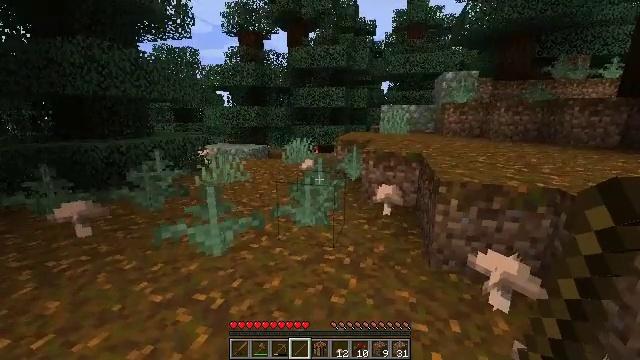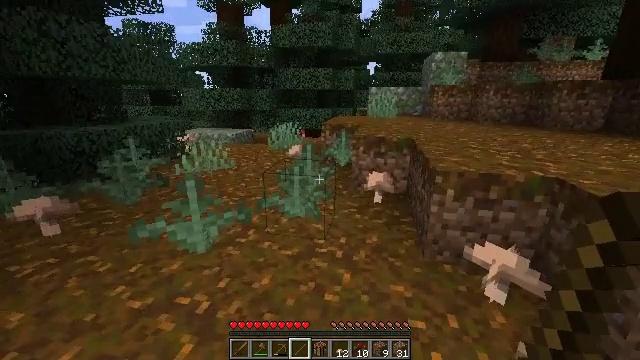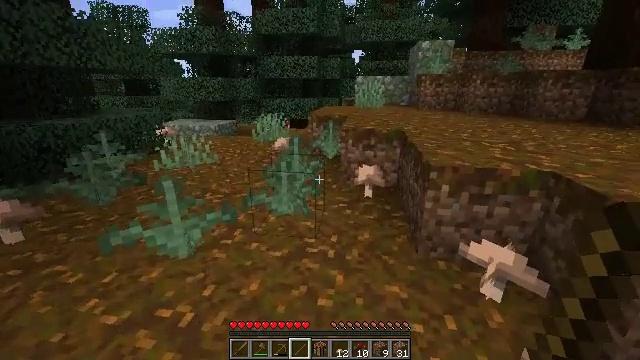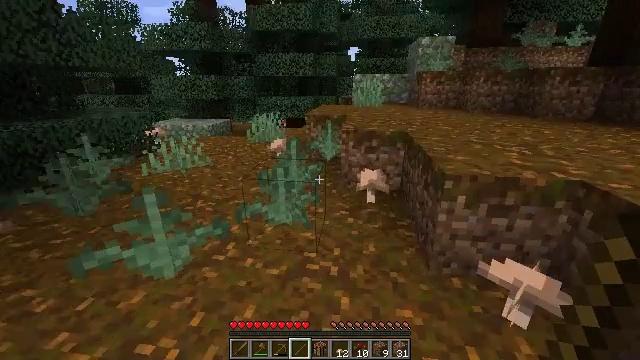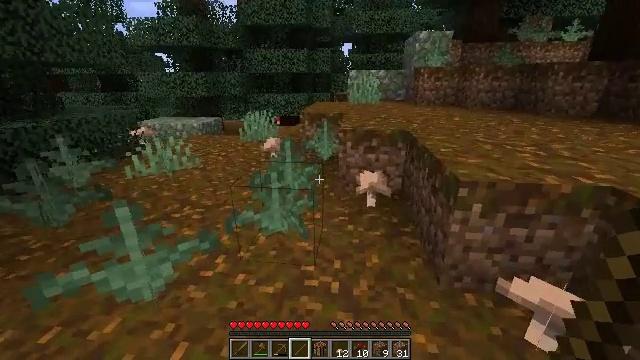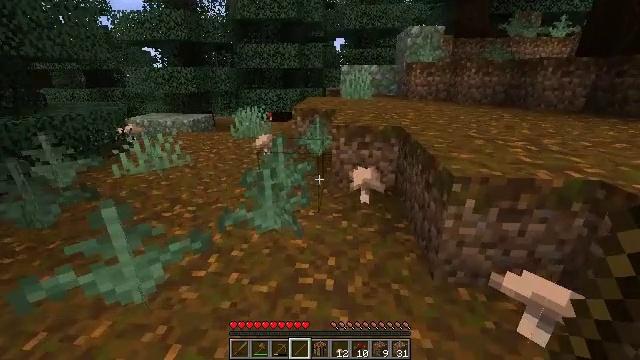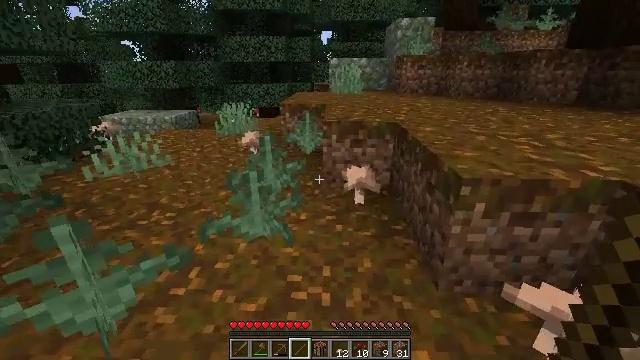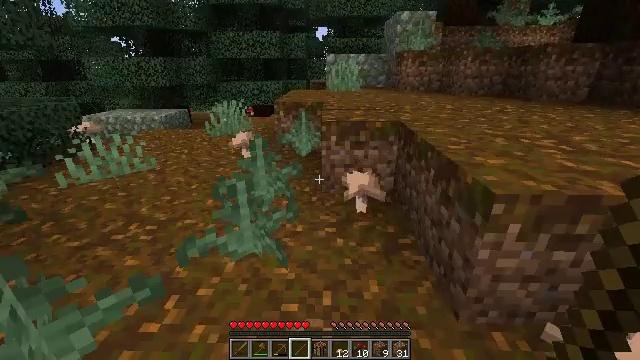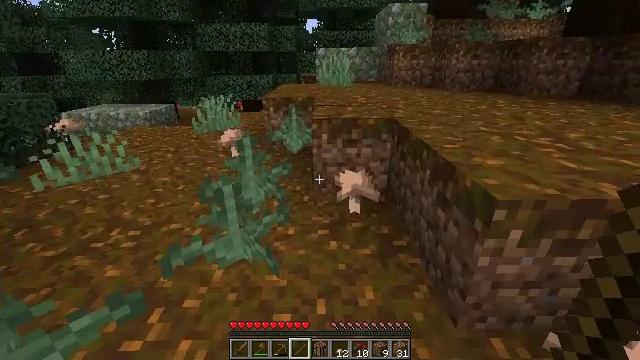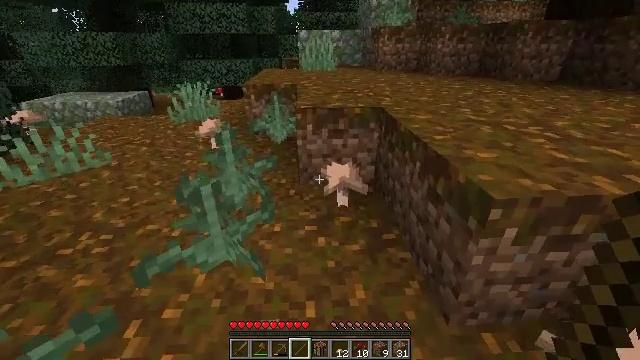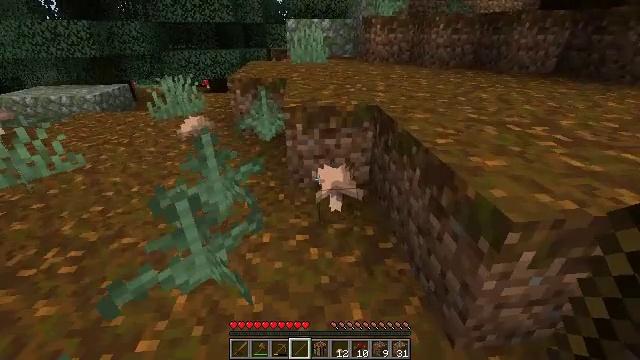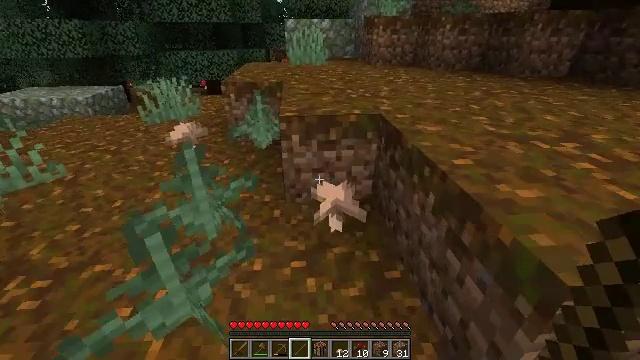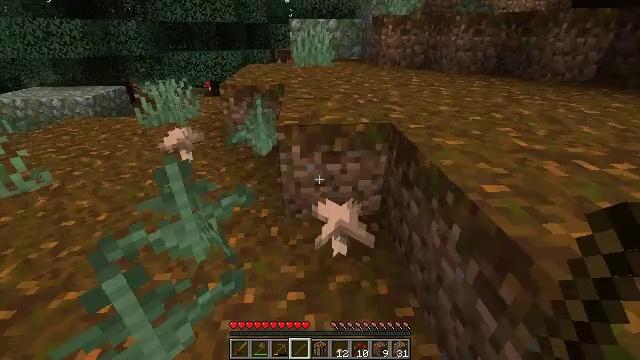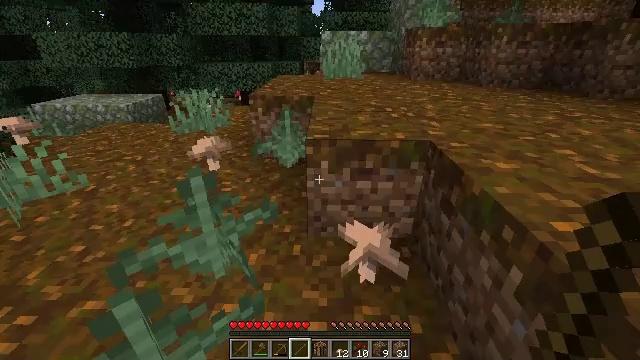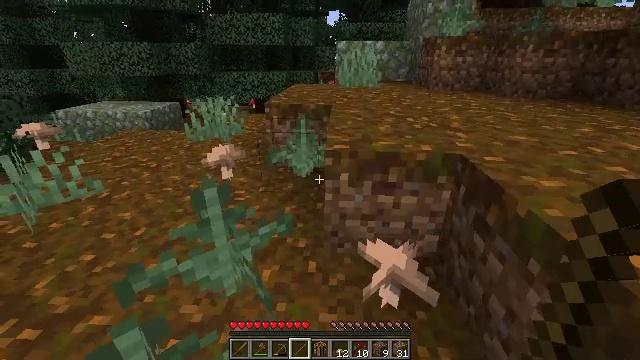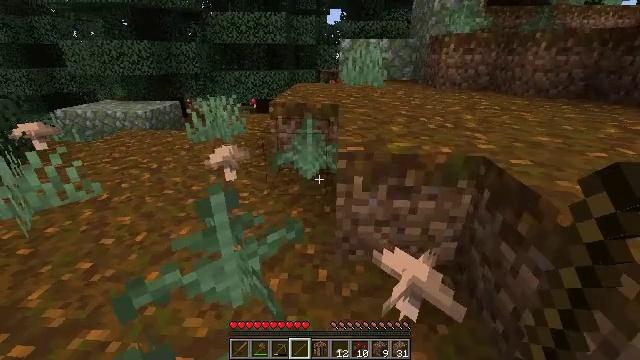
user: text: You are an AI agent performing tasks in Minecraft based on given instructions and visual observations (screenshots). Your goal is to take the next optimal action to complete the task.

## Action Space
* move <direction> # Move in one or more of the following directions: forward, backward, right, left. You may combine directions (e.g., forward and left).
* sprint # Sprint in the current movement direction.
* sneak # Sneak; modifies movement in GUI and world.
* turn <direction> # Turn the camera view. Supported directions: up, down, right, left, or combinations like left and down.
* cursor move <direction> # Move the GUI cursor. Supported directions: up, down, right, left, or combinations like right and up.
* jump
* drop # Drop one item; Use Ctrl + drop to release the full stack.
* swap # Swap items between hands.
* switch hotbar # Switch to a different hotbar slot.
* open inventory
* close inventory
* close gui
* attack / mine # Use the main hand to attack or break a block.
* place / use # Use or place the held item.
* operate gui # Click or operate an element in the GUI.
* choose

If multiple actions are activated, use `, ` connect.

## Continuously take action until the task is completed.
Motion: motion action
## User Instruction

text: Find and harvest the red mushroom from its spot.
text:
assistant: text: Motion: move forward, turn right and down
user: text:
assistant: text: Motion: move forward, turn right and down
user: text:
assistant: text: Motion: move forward
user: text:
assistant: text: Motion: move forward, turn right
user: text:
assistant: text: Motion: move forward, turn right
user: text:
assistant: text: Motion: move forward, turn right and down
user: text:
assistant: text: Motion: move forward
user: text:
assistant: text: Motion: move forward, turn right and down
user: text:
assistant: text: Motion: move forward, turn right and down
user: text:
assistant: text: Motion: move forward, turn right and down
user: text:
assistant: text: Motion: move forward
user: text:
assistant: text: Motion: move forward, turn left
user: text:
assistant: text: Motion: move forward and move left, turn left and up
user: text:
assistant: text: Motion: move forward and move left, turn left and up
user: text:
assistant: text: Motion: move forward and move left
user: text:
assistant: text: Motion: move forward and move left
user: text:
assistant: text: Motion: move forward and move left
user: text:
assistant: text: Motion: move forward and move left
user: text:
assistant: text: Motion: move forward and move left
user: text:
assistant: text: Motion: move forward and move left
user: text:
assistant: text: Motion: move forward and move left
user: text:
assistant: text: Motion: move forward and move left
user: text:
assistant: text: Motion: move forward and move left
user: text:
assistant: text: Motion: move forward and move left
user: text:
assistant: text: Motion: move forward and move left, turn left and up
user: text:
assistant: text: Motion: move forward, turn left
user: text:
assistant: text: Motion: move forward
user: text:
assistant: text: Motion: move forward
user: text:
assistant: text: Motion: move forward
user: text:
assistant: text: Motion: move forward